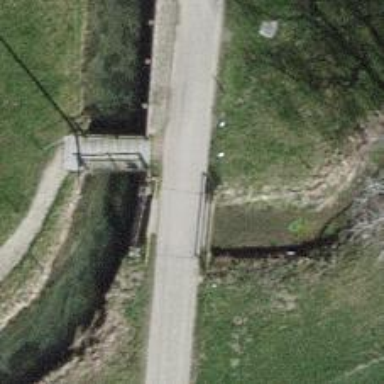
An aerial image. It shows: Unclassified road with asphalt surface running over bridge.